Question: I am simple exporting my data into CSV file. But when I click on Export Button, Leak Instrument shows '[NSPlaceholderMutableString init]' error.
I have not used 'Placeholder' anywhere in my 'NSMutableString', then What's so wrong that Instrument shows Leak.
Here is my code:
'''
- (IBAction)btnExportDataPressed:(id)sender
{
csvString = [[NSMutableString alloc] init];
csvString = [NSMutableString stringWithFormat:@"No.,Name,Type,MaskPAN,SwipeTime
"];
NSString *msg = @"";
if (self.totalCards.count>0)
{
for (int i=0; i<self.totalCards.count; i++)
{
self.cardInfo = [self.totalCards objectAtIndex:i];
[csvString appendString:[NSMutableString stringWithFormat:@"%d,%@ %@,%@,%@,%@
",i+1,self.cardInfo.firstName,self.cardInfo.lastName,self.cardInfo.type,self.cardInfo.maskedPAN,self.cardInfo.swipeTime]];
}
NSLog(@"csvString:%@",csvString);
NSFileManager *fileManager = [NSFileManager defaultManager];
NSArray *paths = NSSearchPathForDirectoriesInDomains(NSDocumentDirectory, NSUserDomainMask, YES);
NSString *documentsDirectory = [paths objectAtIndex:0];
NSString *fileName = [NSString stringWithFormat:@"ORANGE_BOWL_%@",[NSDate date]];
NSString *fullPath = [documentsDirectory stringByAppendingPathComponent:[NSString stringWithFormat:@"%@.csv",fileName]];
[fileManager createFileAtPath:fullPath contents:[csvString dataUsingEncoding:NSUTF8StringEncoding] attributes:nil];
msg = @"Data exported successfully. Connect the device to iTunes to get the records.";
}
else
{
msg = @"No Data to Export";
}
[csvString release];
UIAlertView *alert = [[UIAlertView alloc] initWithTitle:@"Discover Orange Bowl," message:msg delegate:self cancelButtonTitle:@"OK" otherButtonTitles:nil, nil];
[alert show];
[alert release];
}
'''
Below is error pic from Instrument

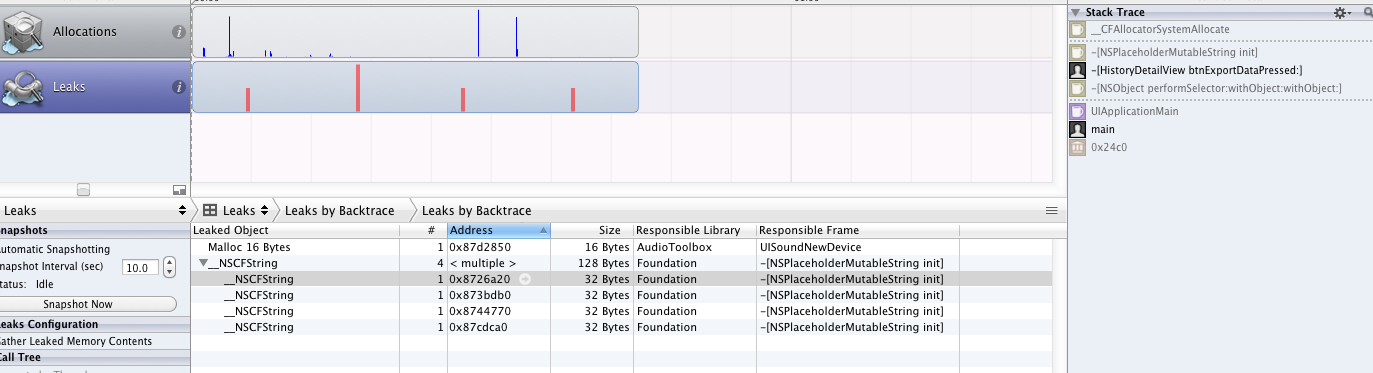
Answer: There's a memory leak right at the top of your code:
'''
csvString = [[NSMutableString alloc] init];
csvString = [NSMutableString stringWithFormat:@"No.,Name,Type,MaskPAN,SwipeTime
"];
'''
So you're allocating memory for a mutable string (line 1) which inceases the retain count by 1, and then in line 2 you lose your pointer reference to that because you assign another string to the pointer. This will leak memory for sure; not sure if the rest of your code is doing anything else bad.
So delete the first line -- it's useless and only serves to cause a memory leak.
Also, your '[csvString release]' line looks wrong because when you last assigned something to 'csvstring' you used '[NSMutableString stringWithFormat]' which doesn't increase the retain count (and hence you shouldn't decrease it by using 'release'). So try removing the line that says '[csvString release];'.
The Leaks tool can show slightly baffling references to object you didn't actually use; this is caused by these objects being used internally by objects that you did use (and leak).